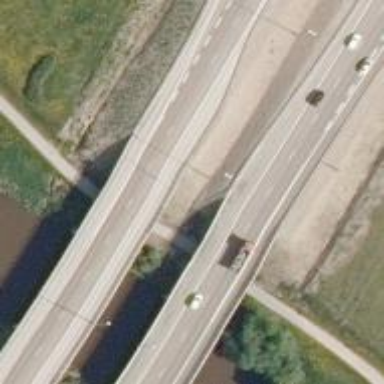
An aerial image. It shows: Asphalt motorway.